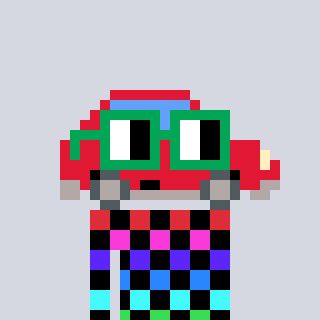
a pixel art character with square green glasses, a car-shaped head and a grayscale-colored body on a cool background